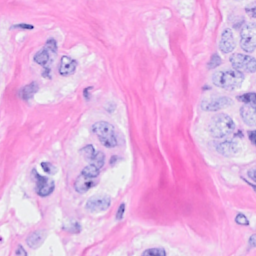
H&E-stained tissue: Breast